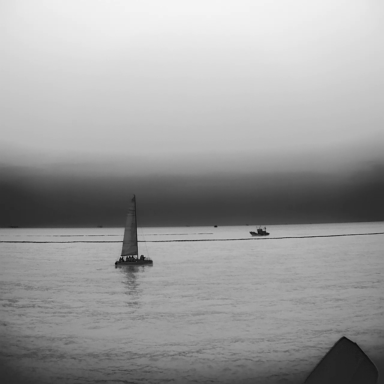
There are two objects shown in the infrared image, including a sailboat, and a bulk_carrier.